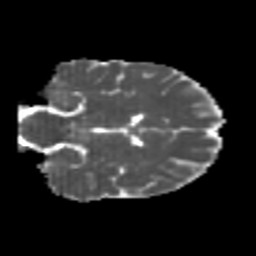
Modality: MD
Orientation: coronal
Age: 22
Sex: female
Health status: healthy
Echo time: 0.074 s